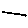
Label: line